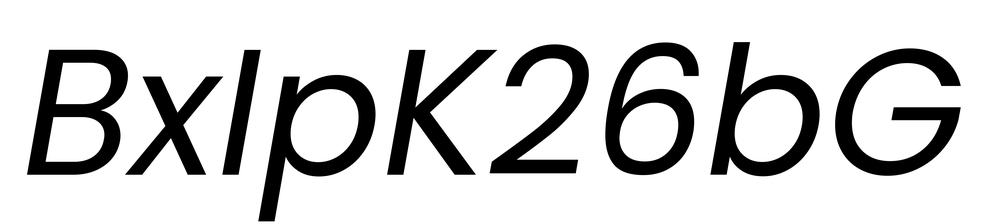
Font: Poppins-Italic